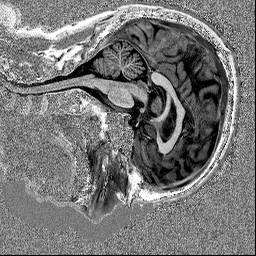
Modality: UNIT1
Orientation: sagittal
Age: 62
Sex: male
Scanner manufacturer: siemens
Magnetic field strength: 3 T
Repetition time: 5 s
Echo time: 0.00298 s